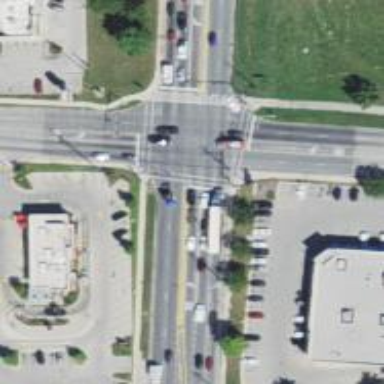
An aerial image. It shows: Footway with crossing lines.